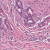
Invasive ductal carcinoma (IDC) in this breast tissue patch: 1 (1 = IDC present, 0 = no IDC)